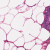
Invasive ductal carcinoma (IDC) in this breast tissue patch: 0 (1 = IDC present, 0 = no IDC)